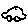
Label: car